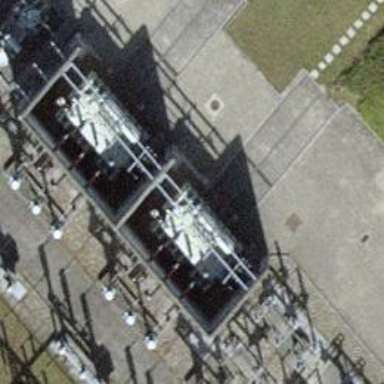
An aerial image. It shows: Outdoor distribution transformer for power supply.